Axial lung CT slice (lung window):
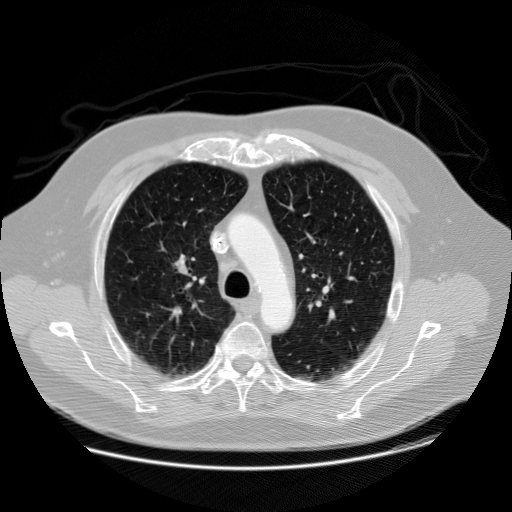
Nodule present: no